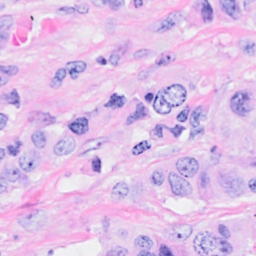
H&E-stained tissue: Breast